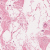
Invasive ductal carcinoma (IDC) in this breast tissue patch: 0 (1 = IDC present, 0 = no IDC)